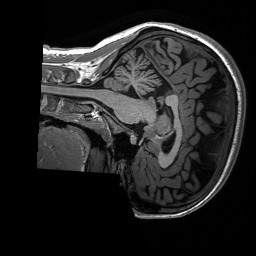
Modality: T1w
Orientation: sagittal
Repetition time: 8 s
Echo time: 0.066 s